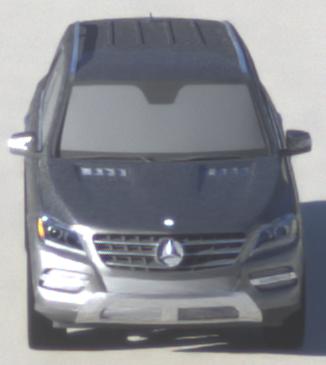
Make: Mercedes-Benz
Model: ML 350
Detailed model: M-Class (166)
Model produced from: 2011/11
Model produced until: 2014/10
Doors: 5
Color: gray
Road condition: dry road
Daytime: sunrise or sunset
Contrast: medium contrast